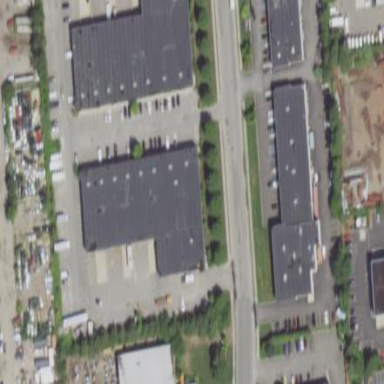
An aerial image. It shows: Commercial building.